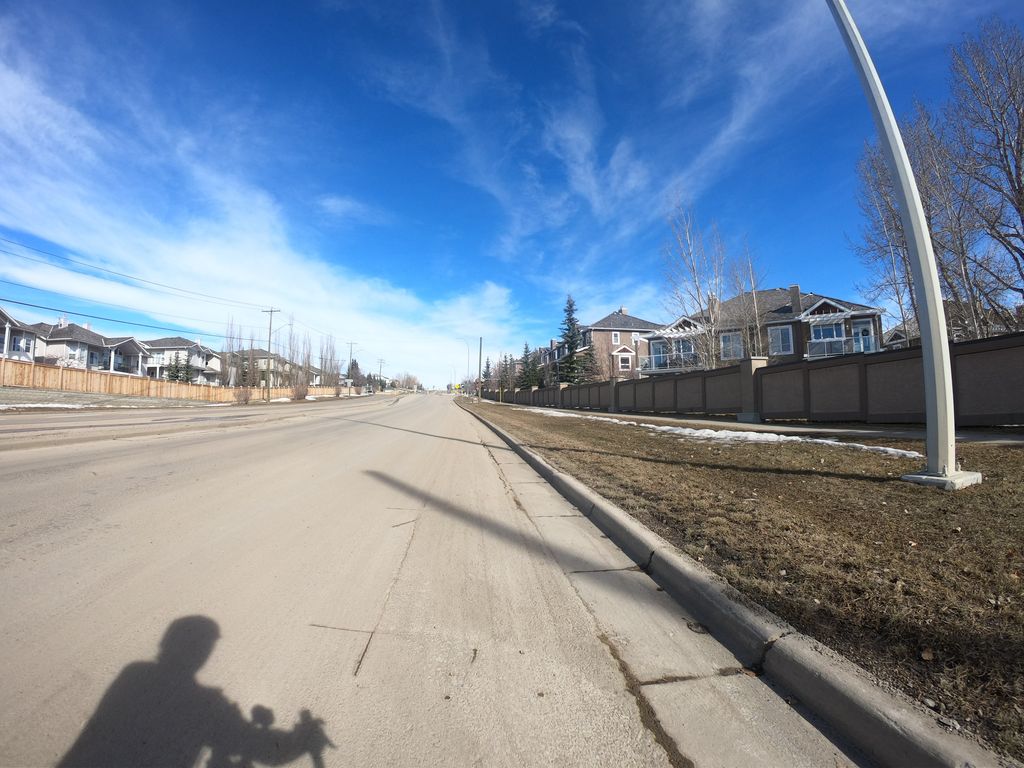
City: calgary